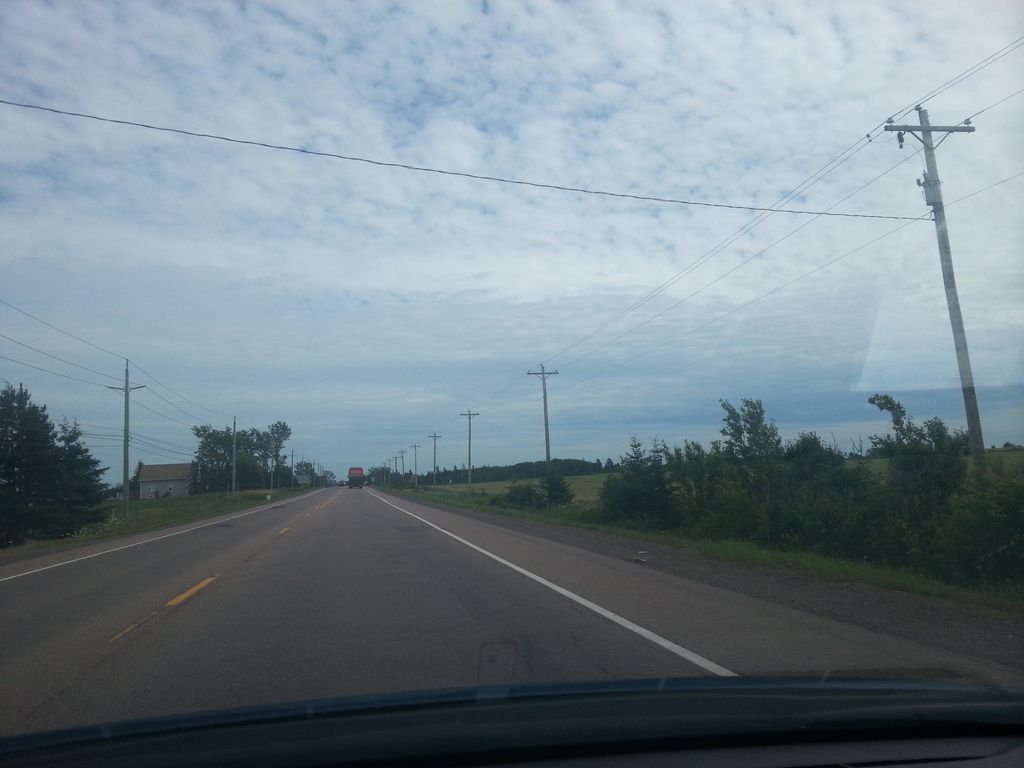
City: charlottetown